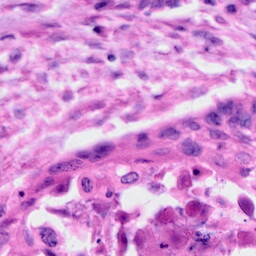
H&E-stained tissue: Cervix